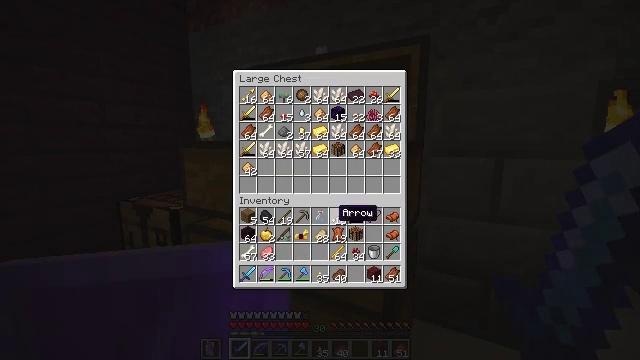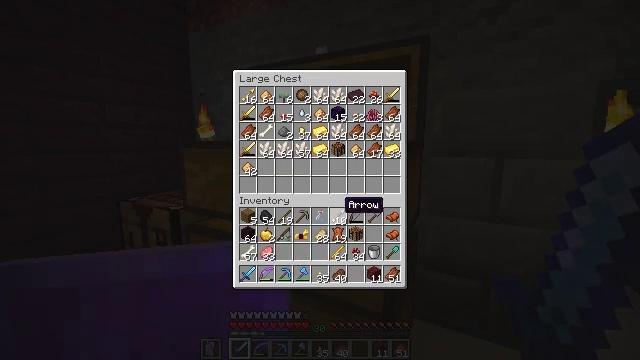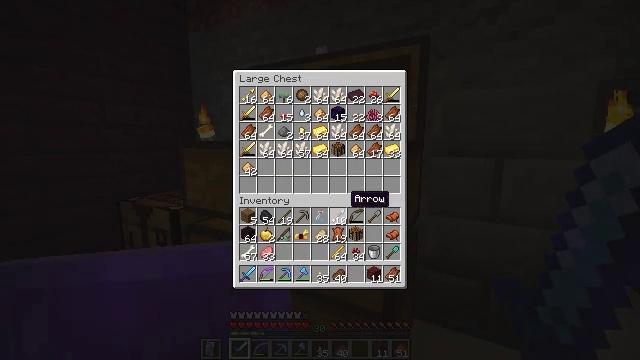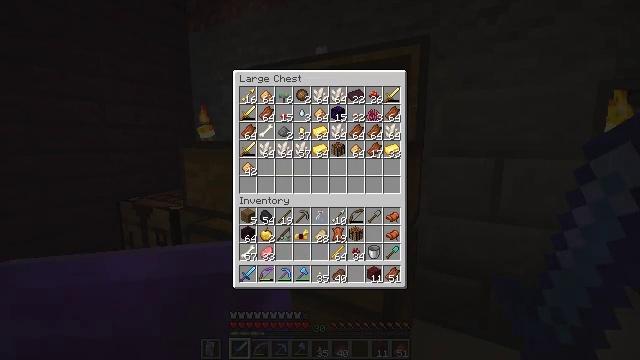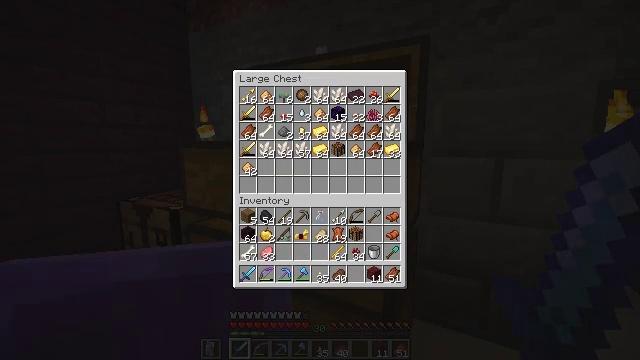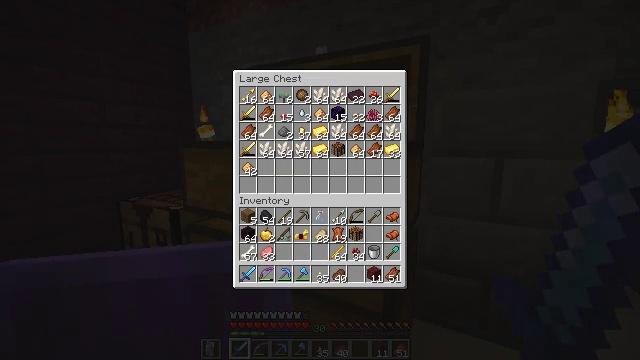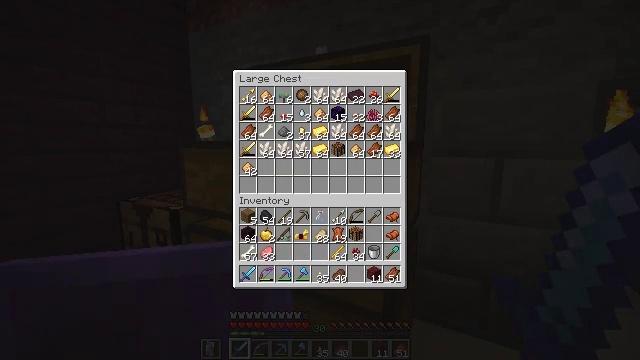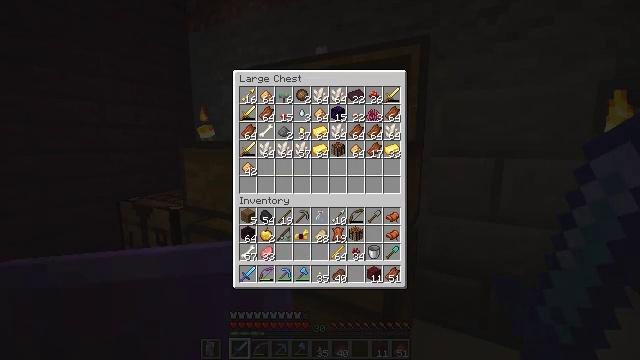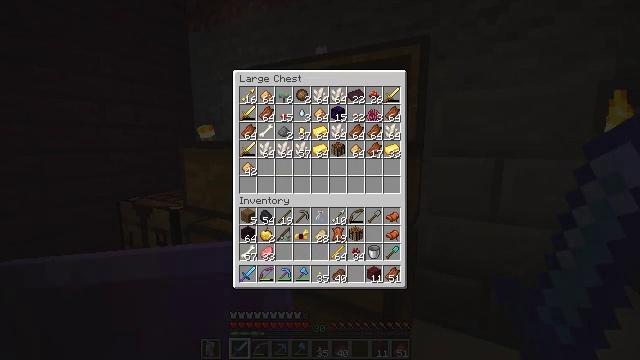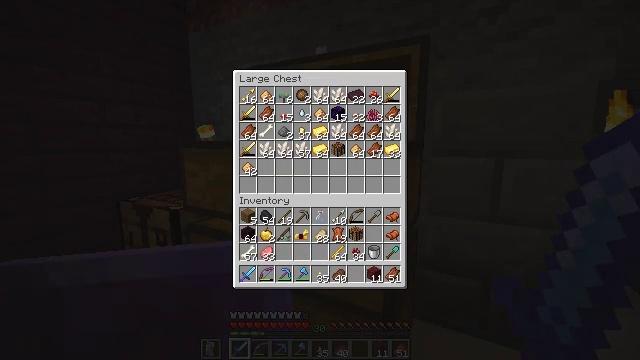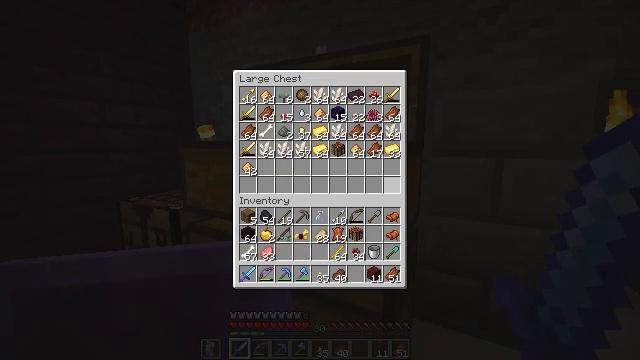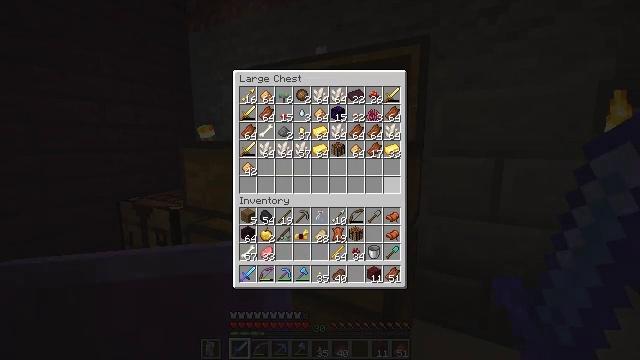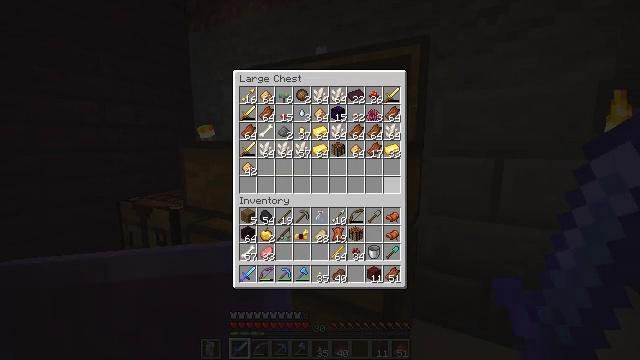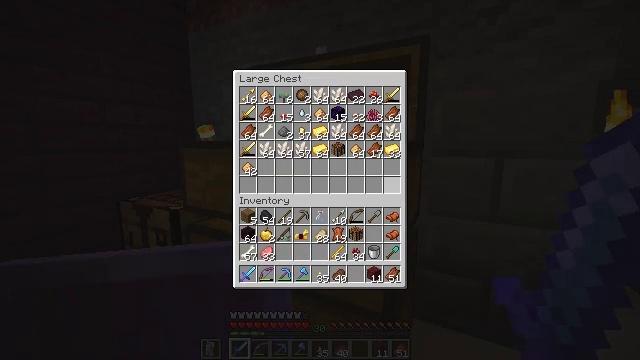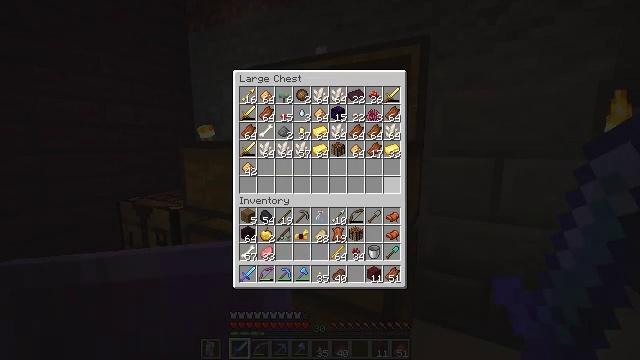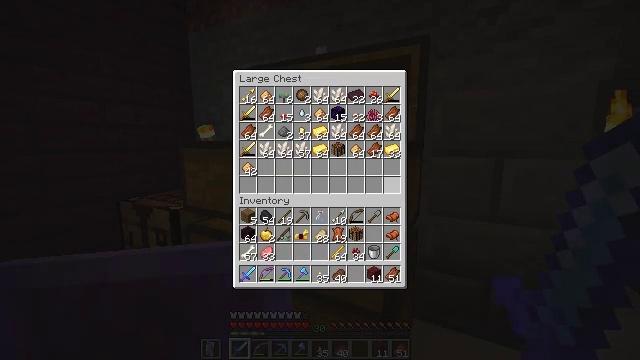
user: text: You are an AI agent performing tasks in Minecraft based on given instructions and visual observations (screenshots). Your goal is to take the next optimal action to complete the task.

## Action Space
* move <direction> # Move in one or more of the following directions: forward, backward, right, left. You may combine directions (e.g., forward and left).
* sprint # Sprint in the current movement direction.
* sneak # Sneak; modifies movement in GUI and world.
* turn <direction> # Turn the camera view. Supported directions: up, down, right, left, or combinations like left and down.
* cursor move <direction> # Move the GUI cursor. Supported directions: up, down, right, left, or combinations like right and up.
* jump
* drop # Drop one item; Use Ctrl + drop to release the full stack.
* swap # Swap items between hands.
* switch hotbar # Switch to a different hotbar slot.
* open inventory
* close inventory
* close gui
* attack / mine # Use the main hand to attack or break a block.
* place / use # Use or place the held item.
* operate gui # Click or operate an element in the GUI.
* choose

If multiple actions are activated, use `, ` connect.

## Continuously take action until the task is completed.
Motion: motion action
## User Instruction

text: Put blaze rod and cobblestones in the crafting grid to make a brewing stand.
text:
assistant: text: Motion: cursor move up
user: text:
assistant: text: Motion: no_op
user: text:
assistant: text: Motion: no_op
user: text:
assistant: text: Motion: no_op
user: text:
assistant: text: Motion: cursor move right
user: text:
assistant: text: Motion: no_op
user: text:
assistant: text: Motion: no_op
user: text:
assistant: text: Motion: no_op
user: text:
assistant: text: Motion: cursor move up
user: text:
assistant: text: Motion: no_op
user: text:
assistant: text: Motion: no_op
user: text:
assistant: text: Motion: no_op
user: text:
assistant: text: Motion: no_op
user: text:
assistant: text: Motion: no_op
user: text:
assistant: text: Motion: no_op
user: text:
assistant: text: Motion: no_op
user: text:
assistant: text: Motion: no_op
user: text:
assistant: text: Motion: cursor move left
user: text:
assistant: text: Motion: cursor move left and down
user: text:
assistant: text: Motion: cursor move left and down
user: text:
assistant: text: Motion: no_op
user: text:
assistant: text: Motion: sneak, cursor move left
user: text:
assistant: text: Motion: sneak
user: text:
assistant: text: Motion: sneak
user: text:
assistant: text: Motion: sneak, cursor move right and up
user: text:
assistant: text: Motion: cursor move right and up
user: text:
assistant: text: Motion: no_op
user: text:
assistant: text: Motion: no_op
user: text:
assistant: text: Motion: cursor move down
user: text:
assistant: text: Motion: cursor move left and down